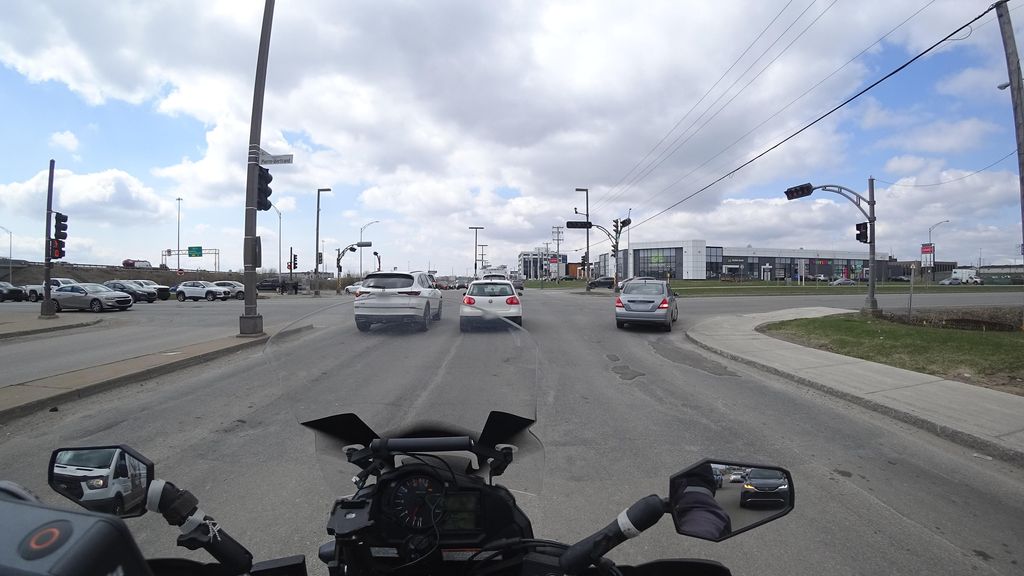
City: quebec_city